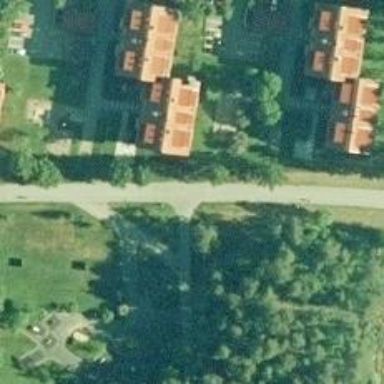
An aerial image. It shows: Asphalt cycleway.